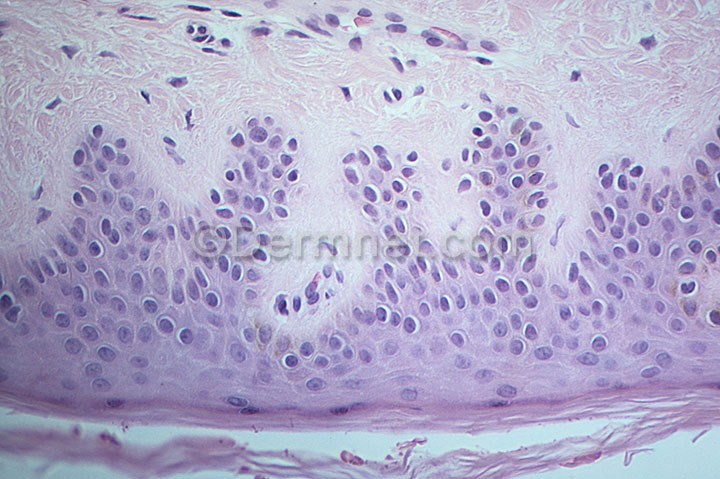
Disease: Atopic Dermatitis Photos